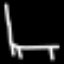
Label: chair